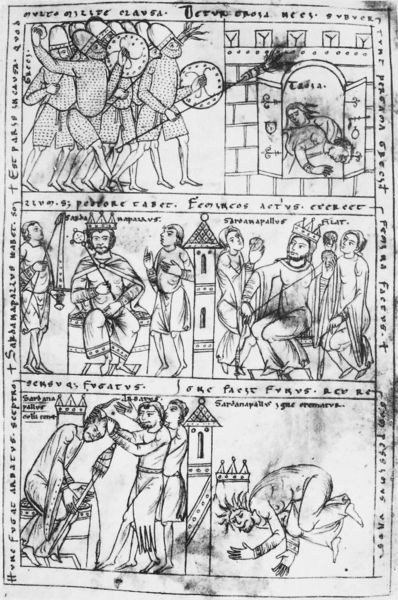
Titel: Chronik oder die Geschichte der zwei Staaten (Chronica sive Historia de Duabus Civitatibus)
Künstler: Otto von Freising
Institution: Jena, Universitätsbibliothek
Schlagwörter: menschen, sitzen, fenster, männer, zeichen, zeichnung, rahmen, kirche, drei, england, krone, turm, schrift, mauer, rand, figuren, krieg, könig, soldaten, thron, besen, tor, zinnen, schild, narr, buch, burg, seite, schwert, text, herrscher, ritter, armee, heer, buchseite, zacken, helme, teufel, mittelalter, krönung, speer, speere, karl, register, szenen, hofnarr, zepter, zeichnungen, latein, bildergeschichte, erstürmung, kettenhemden, schfit